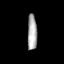
Tissue: prostate
Cell type: Myeloid cells
Senescence score: 0.7446
Nuclear area (px): 333
Mean DAPI intensity: 170.393